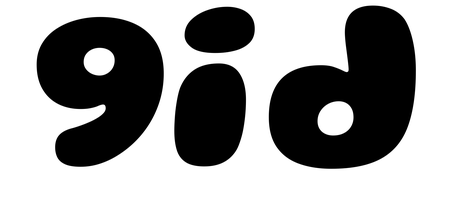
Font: Gluten_ExtraBold